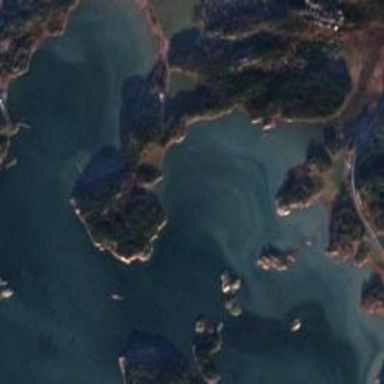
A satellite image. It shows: Beautiful bay with natural surroundings.